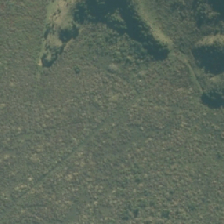
Land cover: herbaceous_freshwater_vege